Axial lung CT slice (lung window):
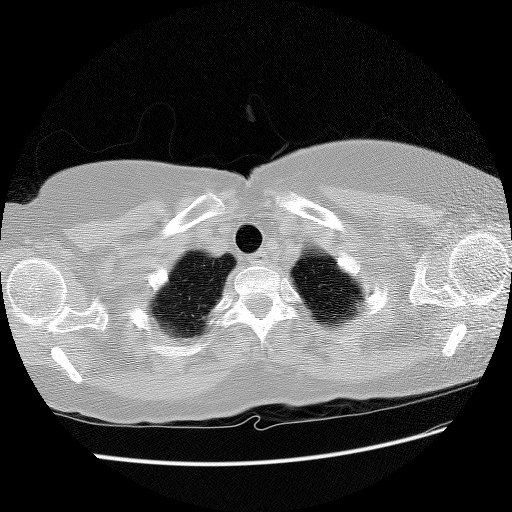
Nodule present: no